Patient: sex F, age 52
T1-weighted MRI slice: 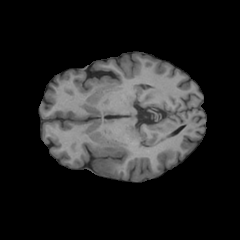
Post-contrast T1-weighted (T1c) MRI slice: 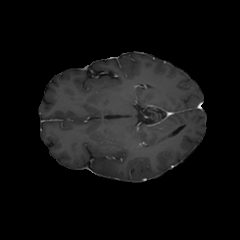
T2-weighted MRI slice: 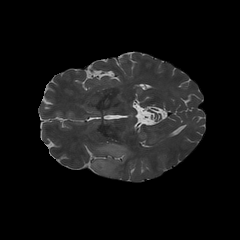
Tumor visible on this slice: yes
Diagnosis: Glioblastoma, IDH-wildtype
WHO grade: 4